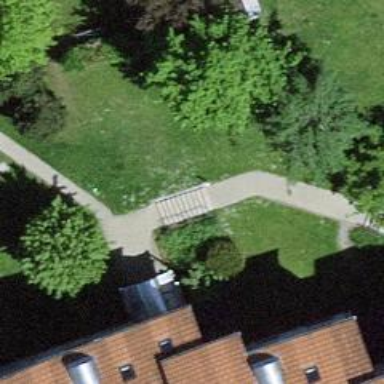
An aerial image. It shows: Set of steps on the road.